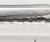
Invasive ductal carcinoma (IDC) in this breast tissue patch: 0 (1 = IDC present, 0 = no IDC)